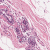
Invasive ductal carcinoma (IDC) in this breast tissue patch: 0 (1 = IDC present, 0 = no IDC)